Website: home-depot
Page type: added-to-cart
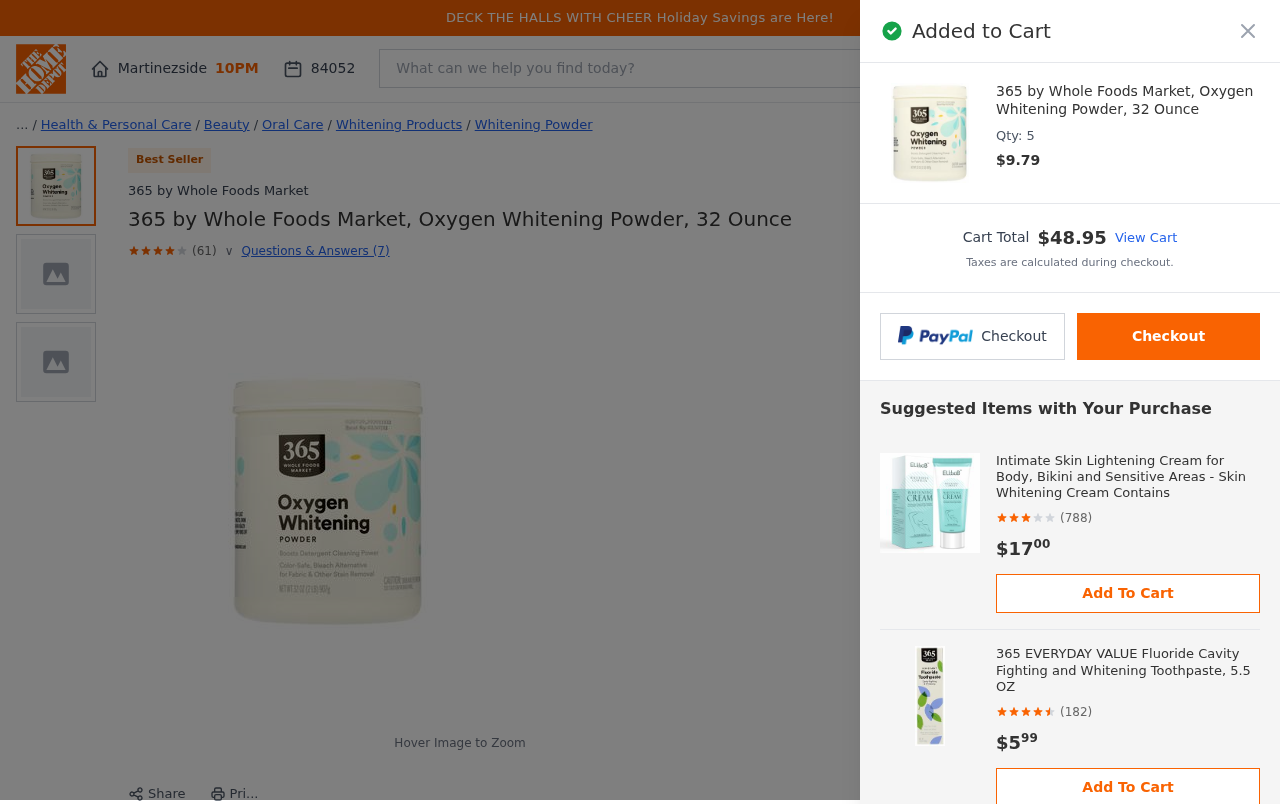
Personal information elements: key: PII_CITY
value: Martinezside
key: PII_POSTCODE
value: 84052
Product elements: key: PRODUCT1_BRAND
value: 365 by Whole Foods Market
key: PRODUCT1_BREADCRUMB
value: Health & Personal Care
Beauty
Oral Care
Whitening Products
Whitening Powder
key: PRODUCT1_NAME
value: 365 by Whole Foods Market, Oxygen Whitening Powder, 32 Ounce
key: PRODUCT1_NUM_RATINGS
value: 61
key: PRODUCT1_PRICE
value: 9.79
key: PRODUCT1_QUANTITY
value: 5
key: PRODUCT1_RATING
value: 4.1
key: PRODUCT2_NAME
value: Intimate Skin Lightening Cream for Body, Bikini and Sensitive Areas - Skin Whitening Cream Contains
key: PRODUCT2_NUM_RATINGS
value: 788
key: PRODUCT2_PRICE
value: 17
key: PRODUCT2_RATING
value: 3.1
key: PRODUCT3_NAME
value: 365 EVERYDAY VALUE Fluoride Cavity Fighting and Whitening Toothpaste, 5.5 OZ
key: PRODUCT3_NUM_RATINGS
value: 182
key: PRODUCT3_PRICE
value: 5.99
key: PRODUCT3_RATING
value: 4.6
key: PRODUCT4_NAME
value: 365 Everyday Value, Cavity Fighting & Whitening Toothpaste, Fluoride-Free, Peppermint Flavor, 5.5 oz
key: PRODUCT4_PRICE
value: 6.99
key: PRODUCT5_NAME
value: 365 EVERYDAY VALUE Napkins Dinner 100Ct, 100 CT
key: PRODUCT5_NUM_RATINGS
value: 31
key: PRODUCT5_PRICE
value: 3.99
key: PRODUCT5_RATING
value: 4.5
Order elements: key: ORDER_TOTAL
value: $48.95
Search elements: key: HEADER_SEARCH
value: What can we help you find today?